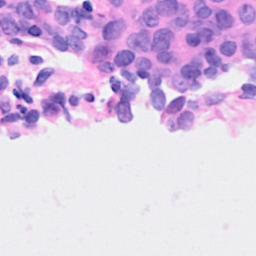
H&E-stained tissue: Breast